Interaction volume radius: 5 \u00c5
Interaction volume height: 30 \u00c5
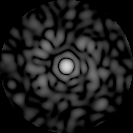
Disorder parameter: 0.7965